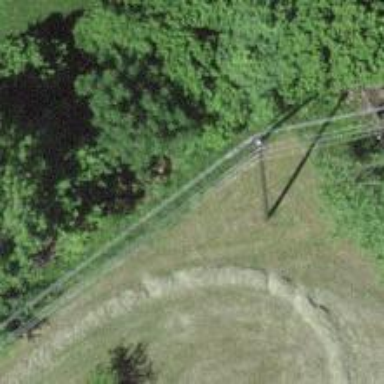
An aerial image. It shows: Power pole.